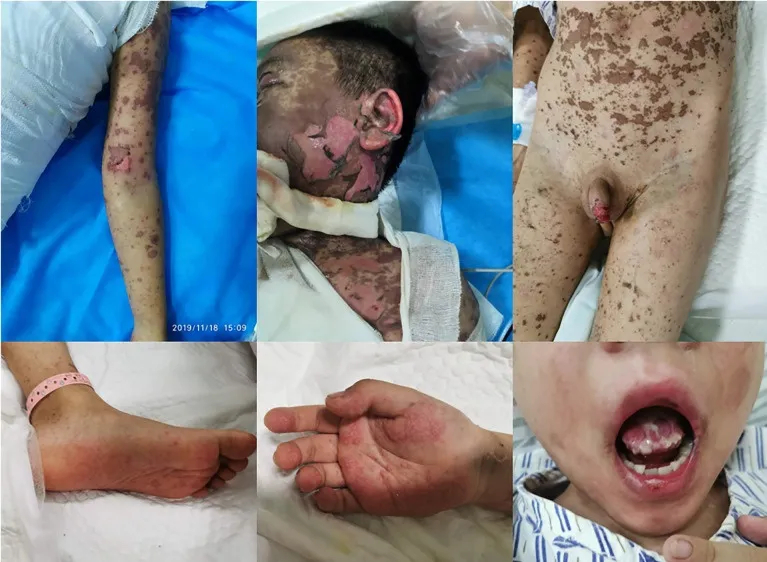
Rashes and blistering in different parts of the body.
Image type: medical_photograph (skin_photograph)